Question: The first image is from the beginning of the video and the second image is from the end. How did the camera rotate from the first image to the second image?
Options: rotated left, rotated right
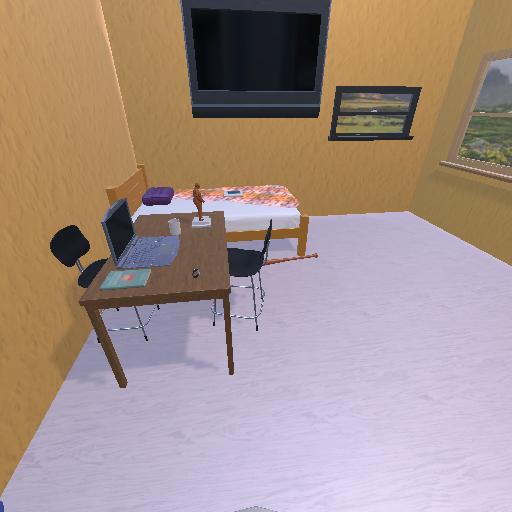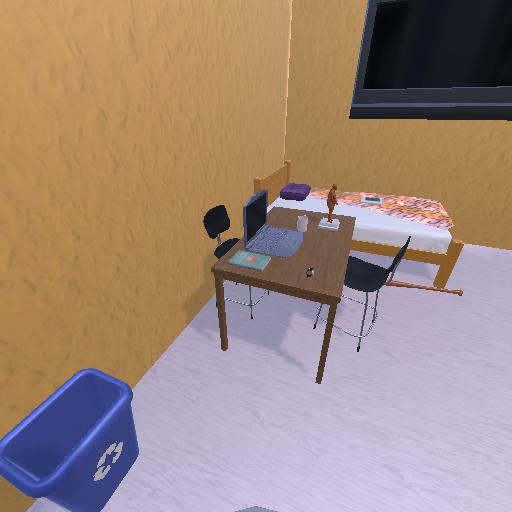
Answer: rotated left